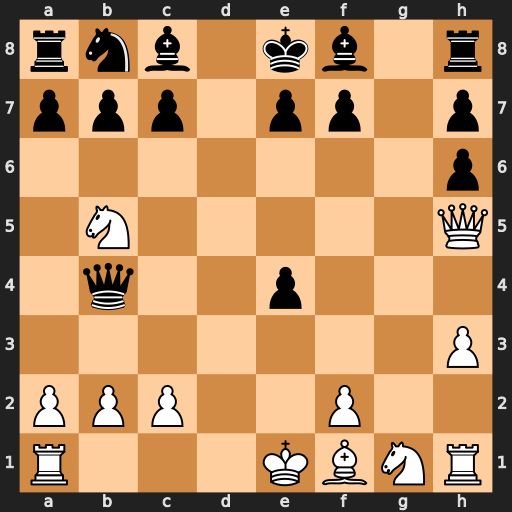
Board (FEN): rnb1kb1r/ppp1pp1p/7p/1N5Q/1q2p3/7P/PPP2P2/R3KBNR
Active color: w
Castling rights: KQkq
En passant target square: -
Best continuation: c3 Qxb2 Rd1 Bd7 Bc4